Fundus camera: canon
Shooting center: fovea
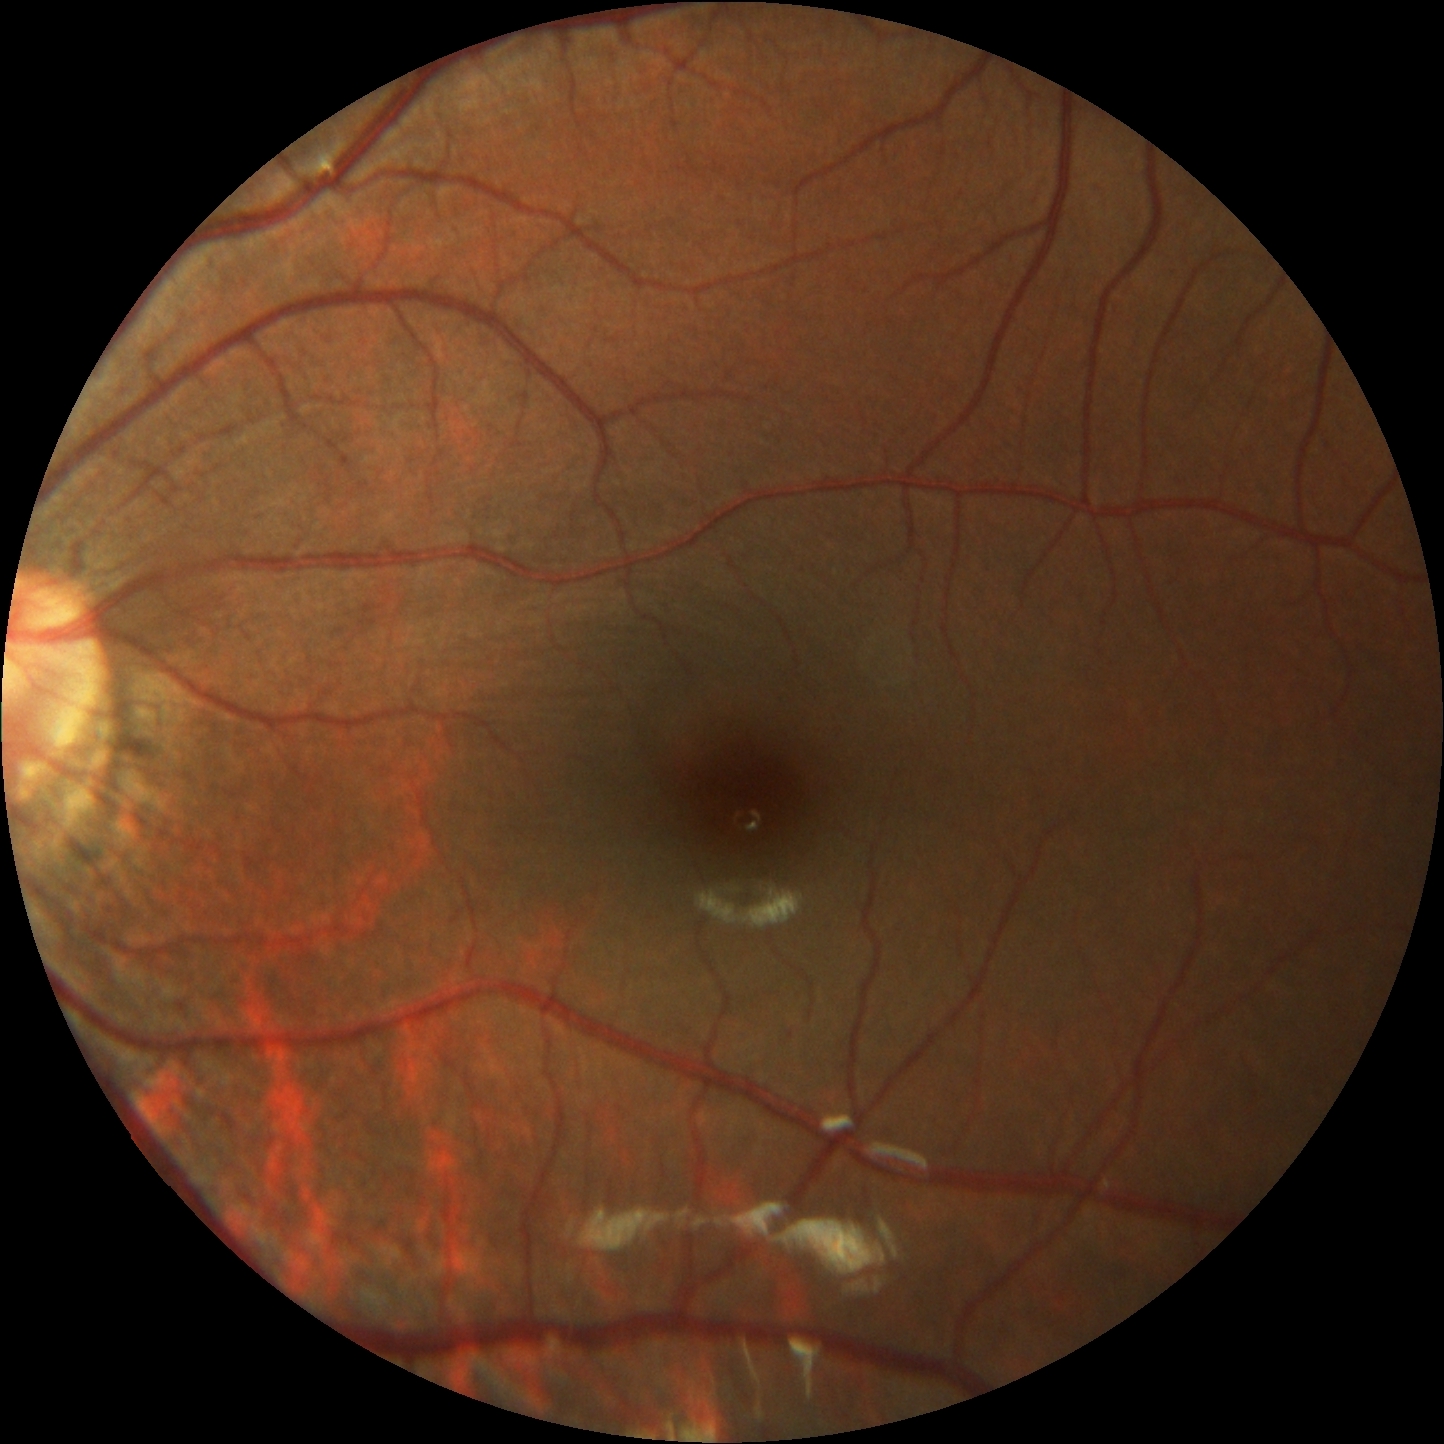
Pathologic myopia: no
Patchy retinal atrophy: present
Retinal detachment: absent